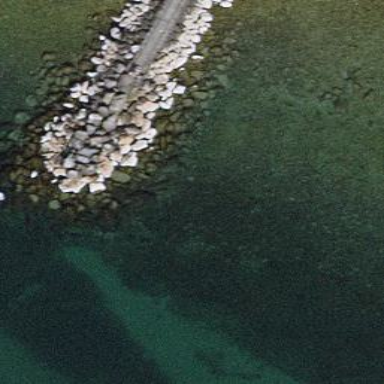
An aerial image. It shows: Man-made groyne.